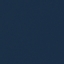
Label: SeaLake